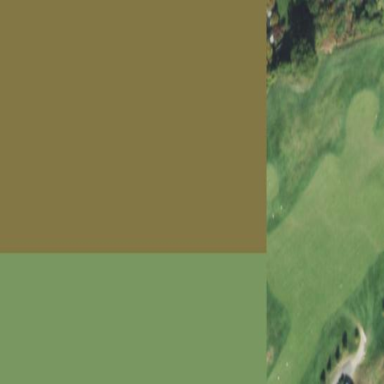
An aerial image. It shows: Grassy area designated as golf tee.